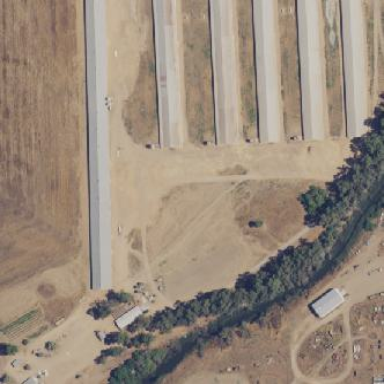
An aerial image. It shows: Farmyard area.